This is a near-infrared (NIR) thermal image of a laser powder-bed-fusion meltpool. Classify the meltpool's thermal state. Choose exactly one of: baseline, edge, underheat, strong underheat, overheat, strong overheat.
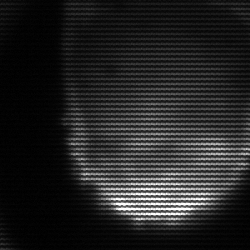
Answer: edge